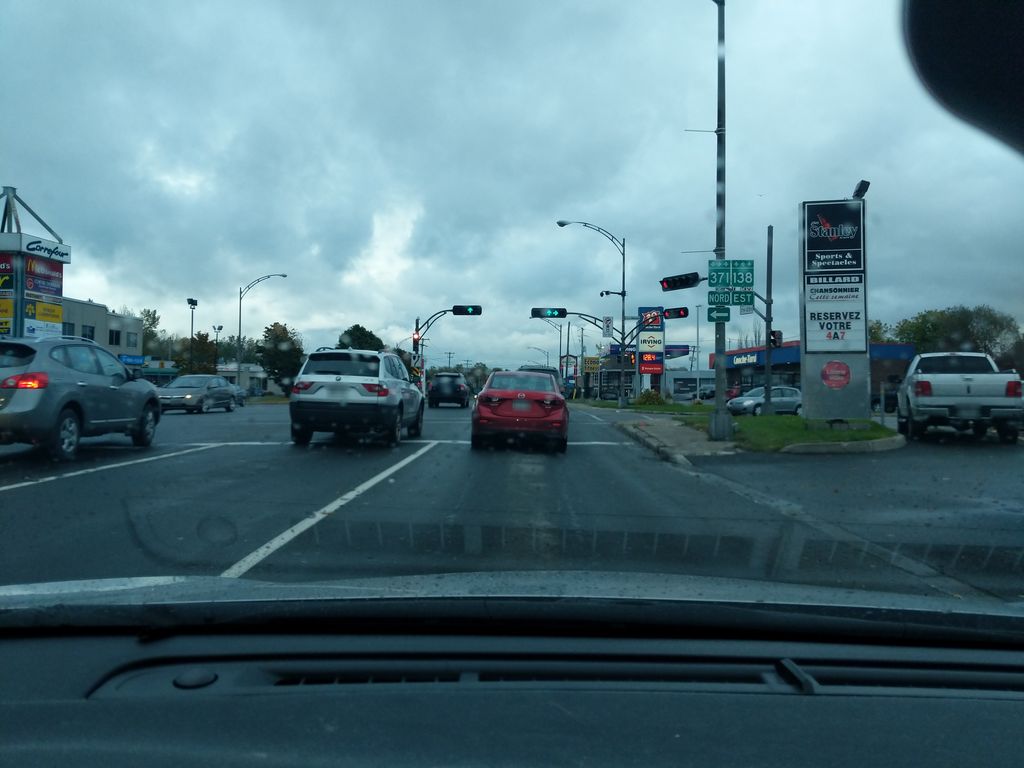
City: quebec_city